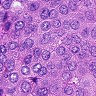
Metastatic tissue present: yes